Question: What is the reading of the measurement in the image?
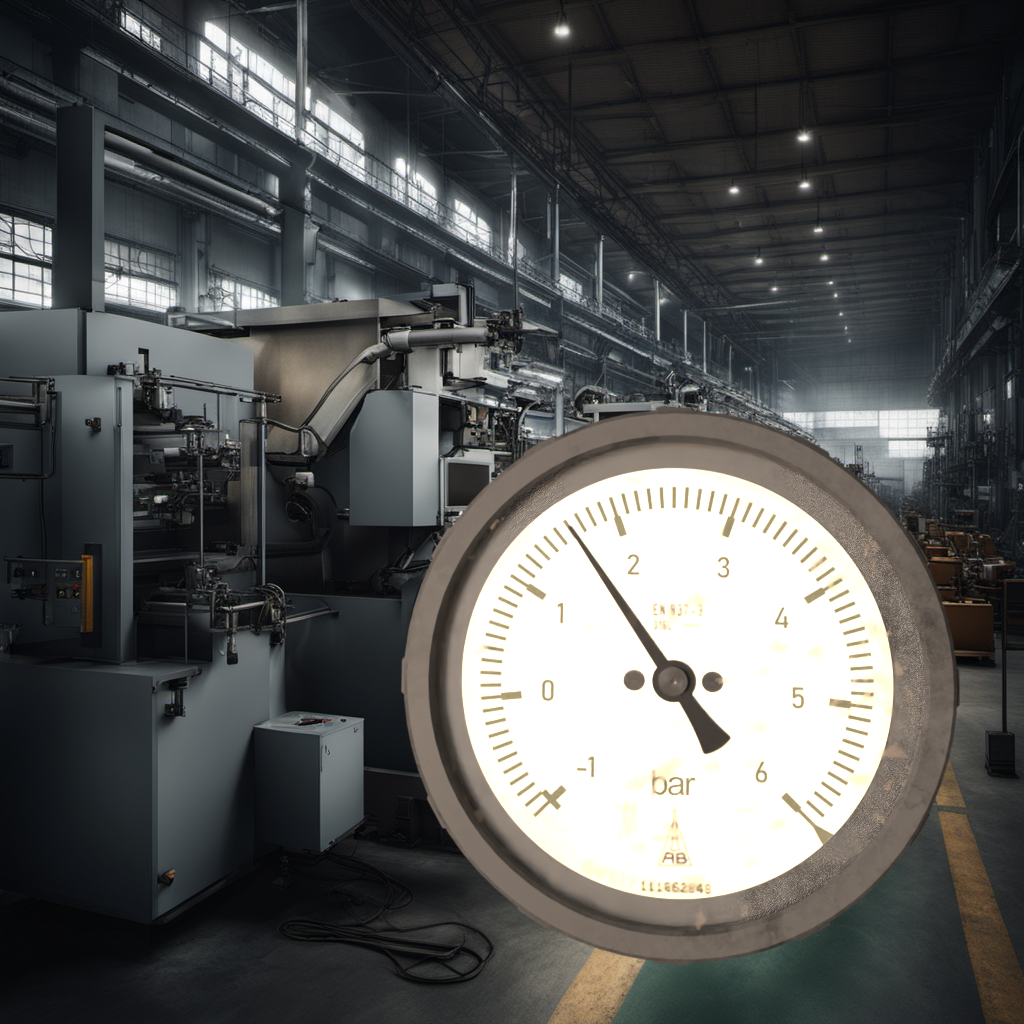
Answer: The result is 1.6
Question: What is the range of the measurement shown in the image?
Answer: The range is from -1 to 6
Question: What is the minimum and maximum value range of the measurement in the image?
Answer: The minimum value is -1 and the maximum value is 6